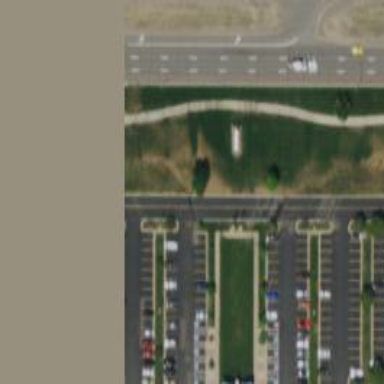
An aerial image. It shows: Parking space.